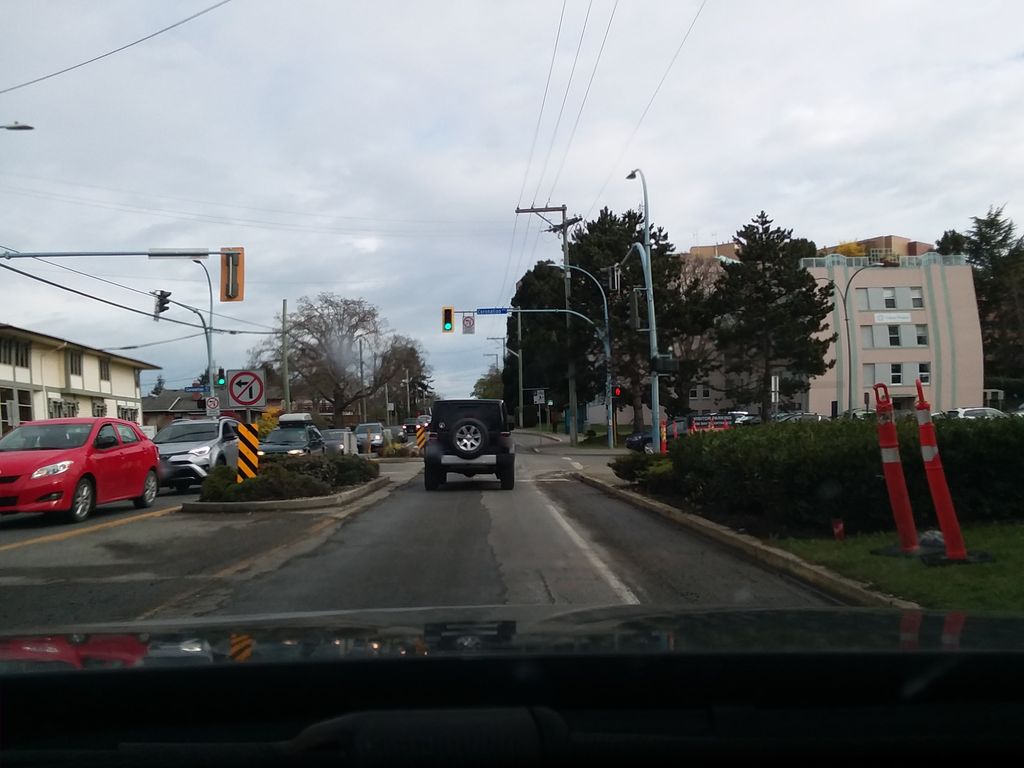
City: victoria